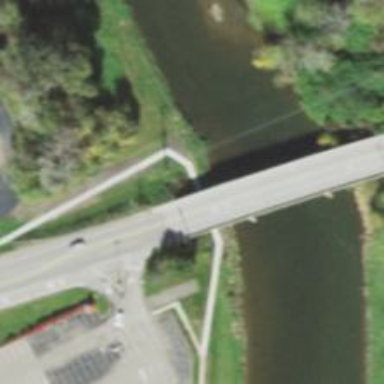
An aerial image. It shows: Footway bridge.